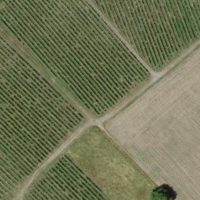
EUNIS habitat code: 25
Species observed at this site:
Juglans regia